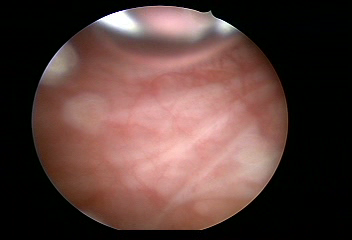
Modality: WLC
Class: Foreign bodies
Subclass: AirBubble
Bladder cancer association: No
Annotated structures: Air bubble